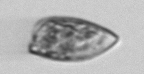
Label: Prorocentrum_dentatum